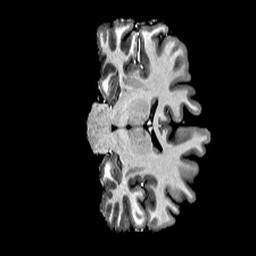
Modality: T1w
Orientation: coronal
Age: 23
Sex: female
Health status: healthy
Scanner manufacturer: siemens
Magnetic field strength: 6.98 T
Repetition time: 6 s
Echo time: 0.00302 s